Question: For a camera movement in three.js I need to calculate point 'C' so to move the camera from point 'A' to a certain distance 'dist' to point 'B'.

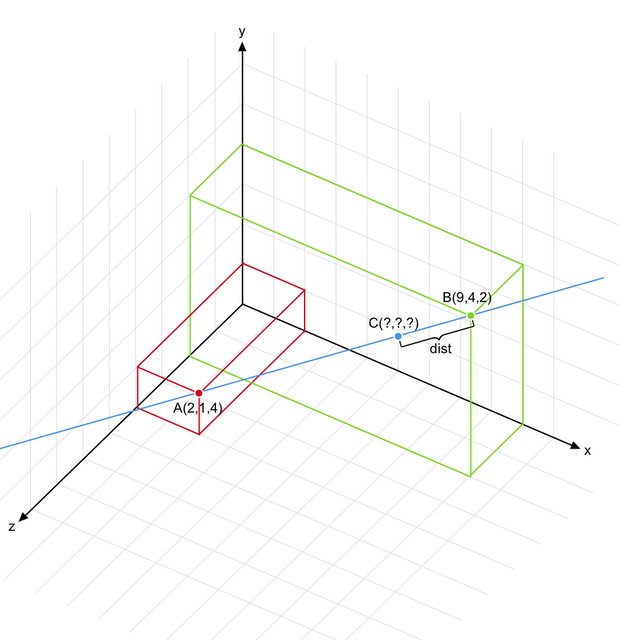
Answer: three.js has methods to do that very easily.
Assuming 'a', 'b', and 'c' are instances of 'THREE.Vector3()',
'''
a.set( 2, 1, 4 );
b.set( 9, 4, 2 );
c.subVectors( a, b ).setLength( dist ).add( b );
'''
three.js r.91